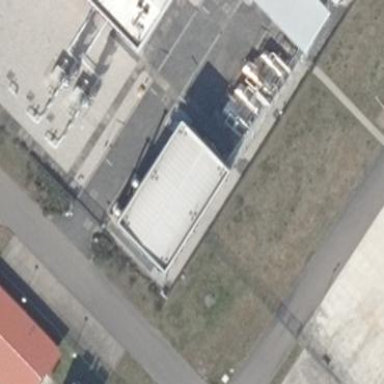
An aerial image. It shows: Industrial building.